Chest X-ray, PA view. Patient: 80 years old, sex F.
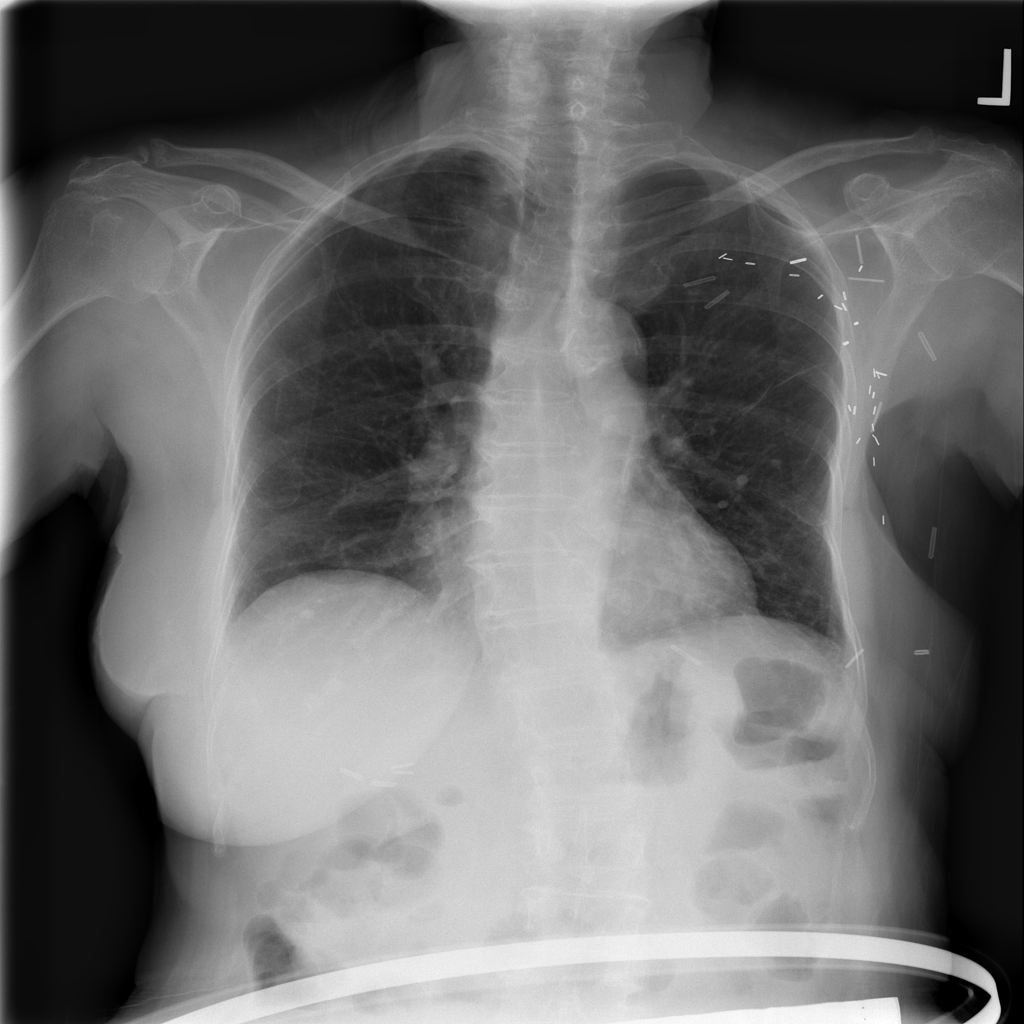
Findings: No Finding